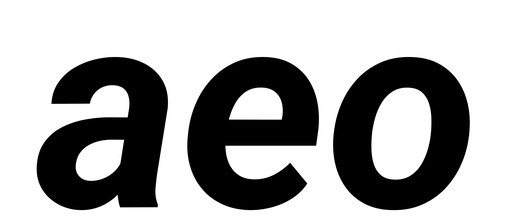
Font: Roboto-Italic_Bold_Italic